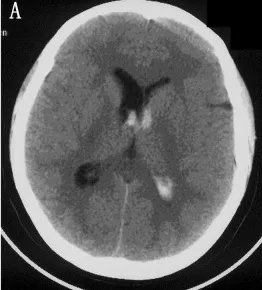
(A-C) Preoperative head computed tomography (CT) showed a left intraventricular hemorrhage, and axial magnetic resonance imaging (MRI) demonstrated a dilated artery and a suspected aneurysm in the left ventricle.
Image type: radiology (ct)